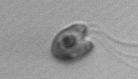
Label: flagellate_morphotype1